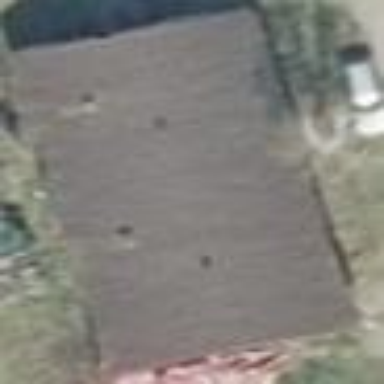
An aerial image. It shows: Farm auxiliary building with round metal roof painted black. The building itself is brown.